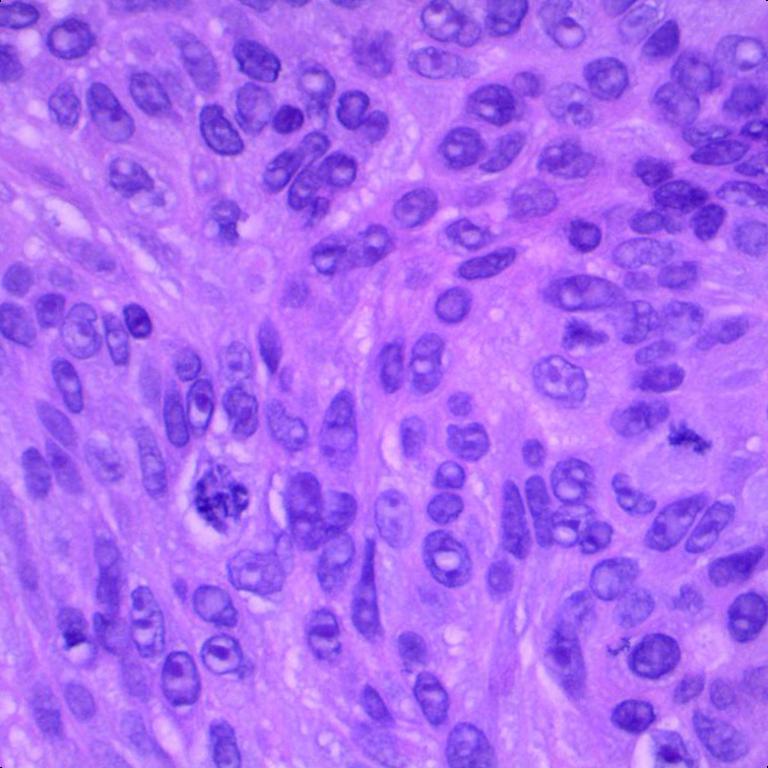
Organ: lung
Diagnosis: squamous carcinomas